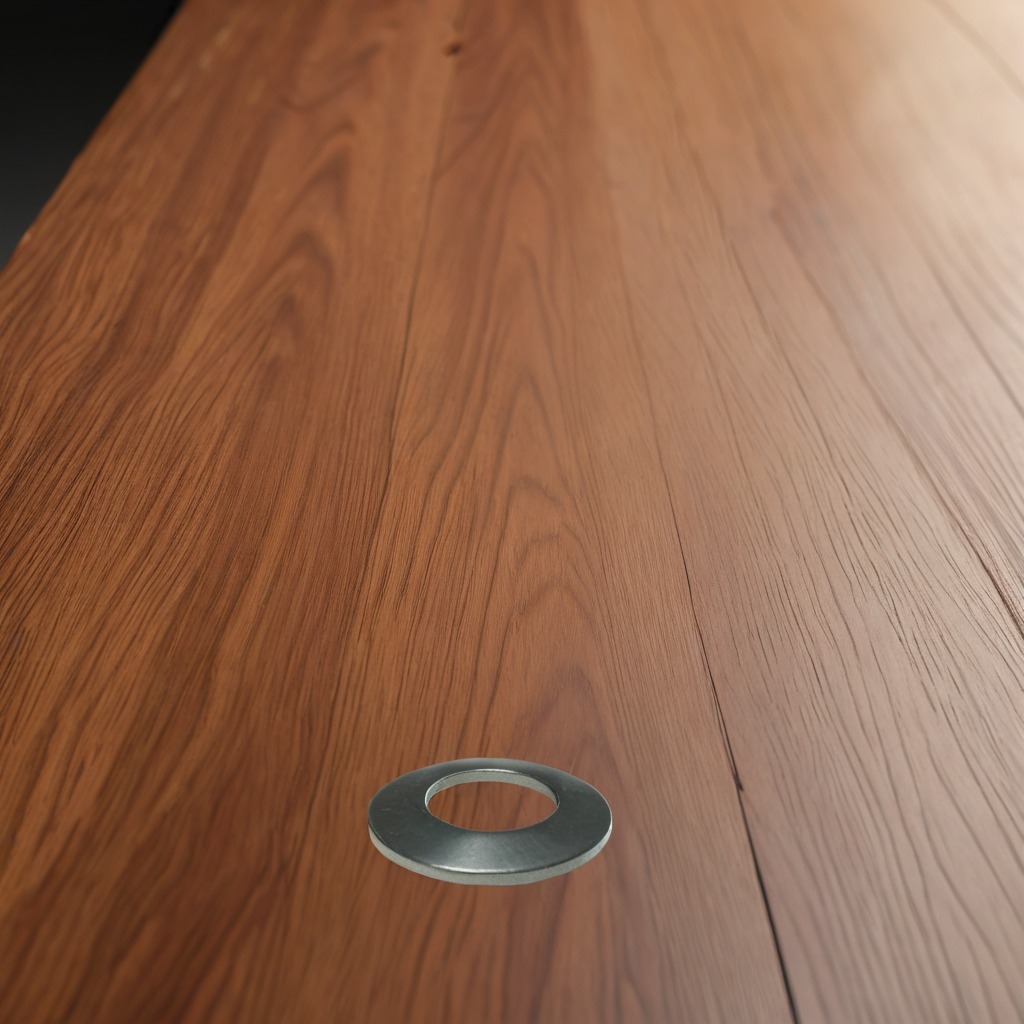
A flat metal washer is lying on the wooden table.